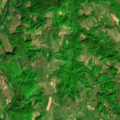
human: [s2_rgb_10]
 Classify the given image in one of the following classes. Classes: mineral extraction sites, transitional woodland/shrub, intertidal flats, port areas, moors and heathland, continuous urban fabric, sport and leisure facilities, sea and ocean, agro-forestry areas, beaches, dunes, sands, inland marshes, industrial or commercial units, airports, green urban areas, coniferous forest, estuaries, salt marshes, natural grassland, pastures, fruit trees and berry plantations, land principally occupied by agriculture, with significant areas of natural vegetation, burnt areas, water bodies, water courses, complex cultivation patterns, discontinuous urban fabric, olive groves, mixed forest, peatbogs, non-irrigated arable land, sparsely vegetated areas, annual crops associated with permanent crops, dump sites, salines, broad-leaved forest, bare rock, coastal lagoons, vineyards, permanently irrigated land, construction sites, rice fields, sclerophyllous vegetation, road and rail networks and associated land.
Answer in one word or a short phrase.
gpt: complex cultivation patterns, broad-leaved forest, transitional woodland/shrub